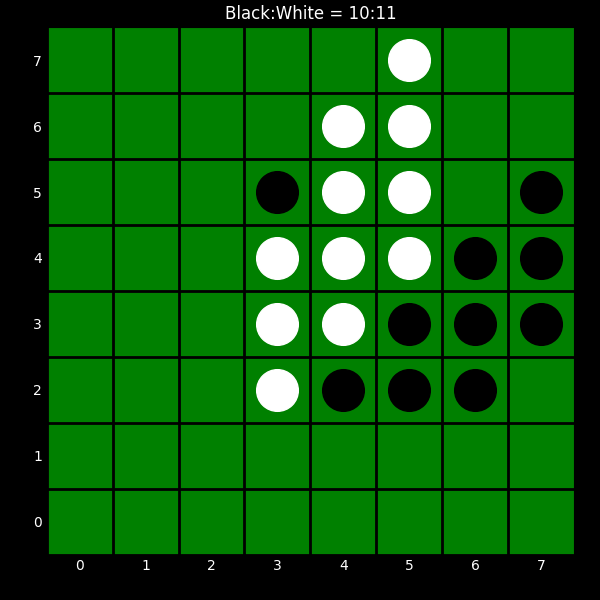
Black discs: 10
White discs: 11